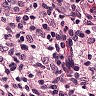
Metastatic tissue present: no